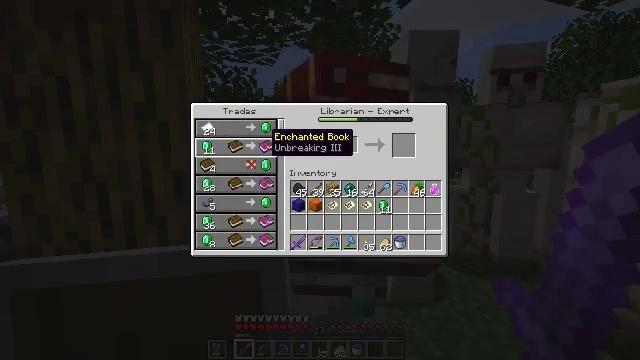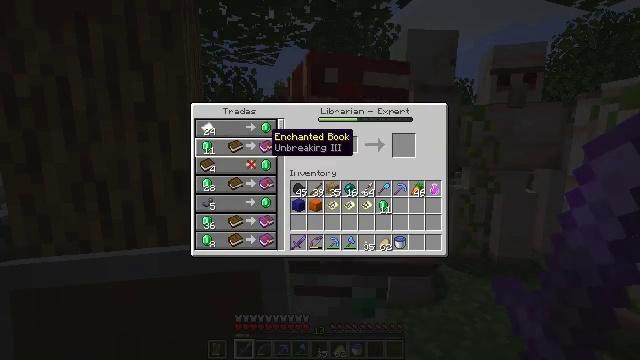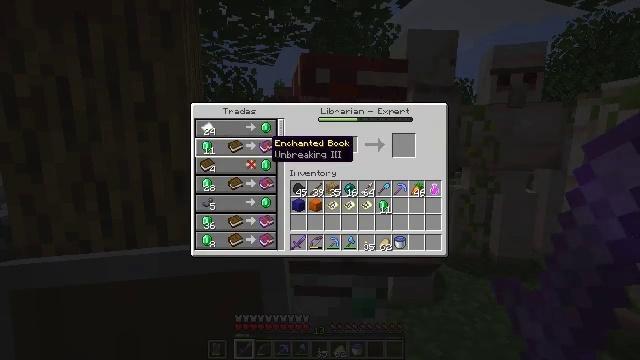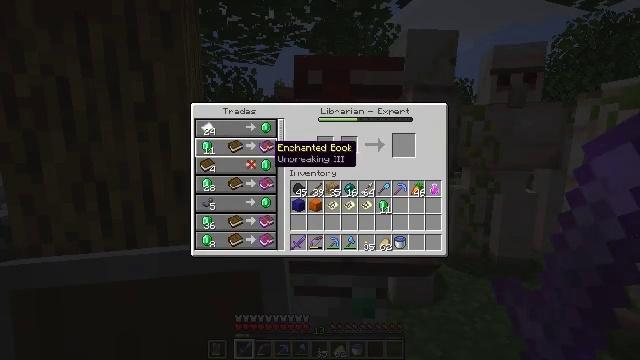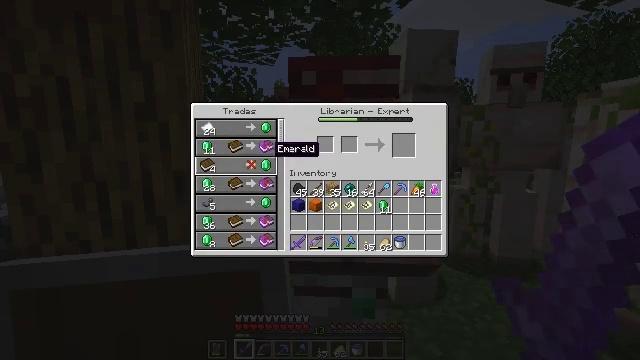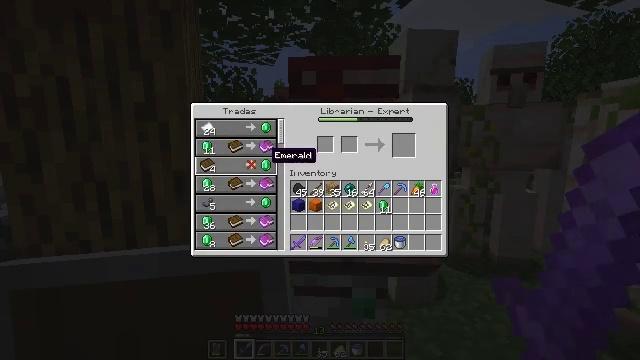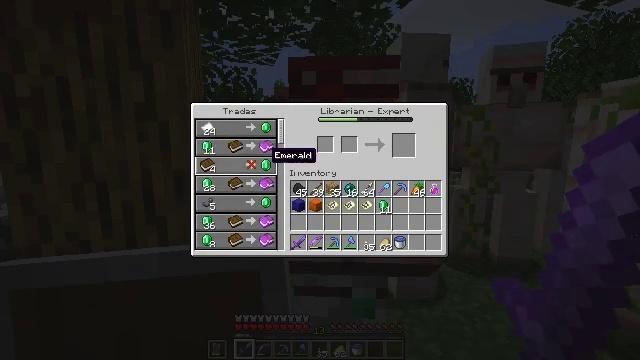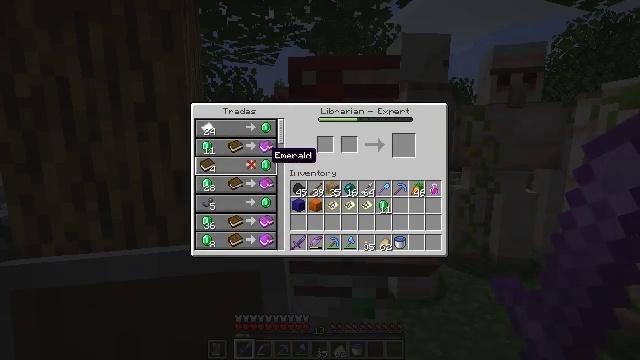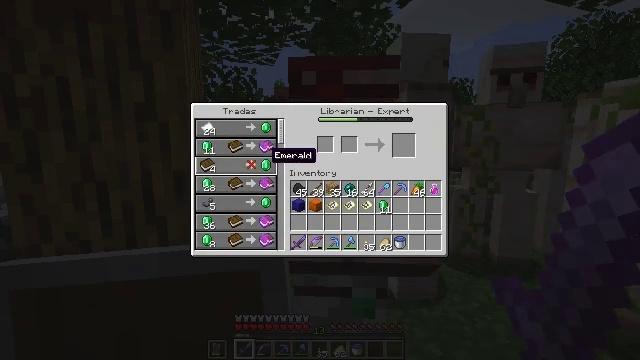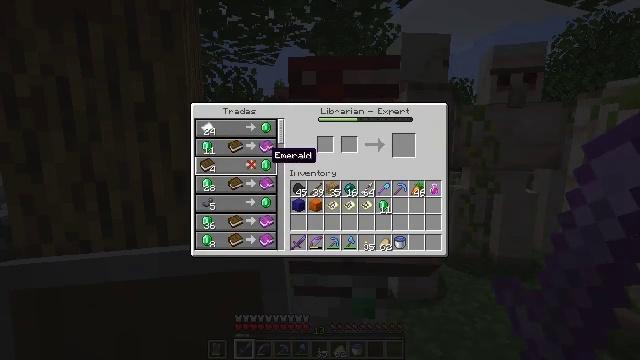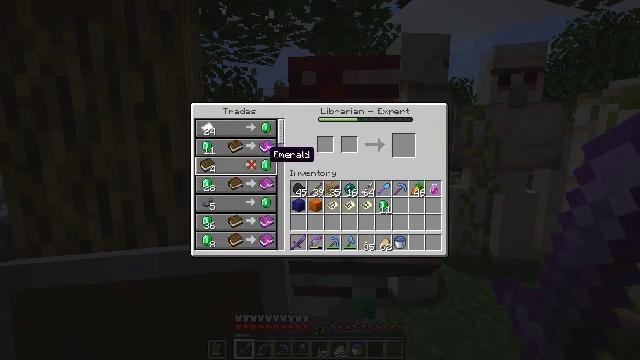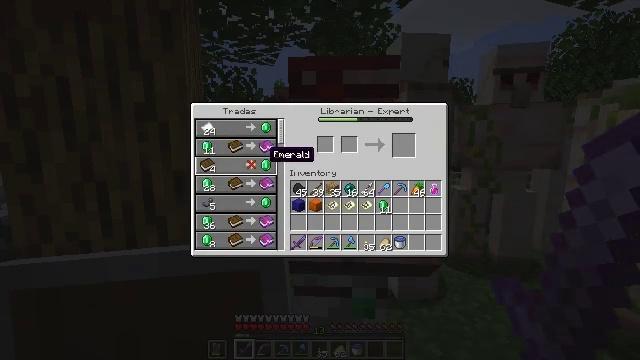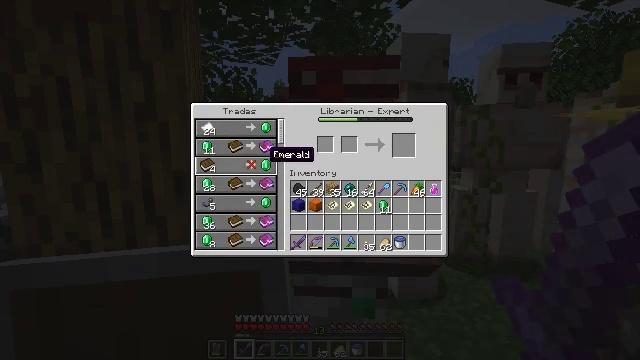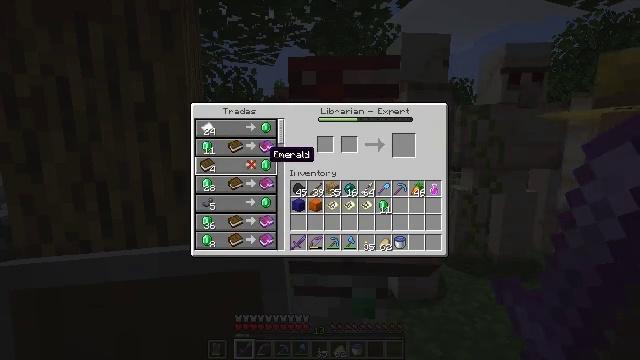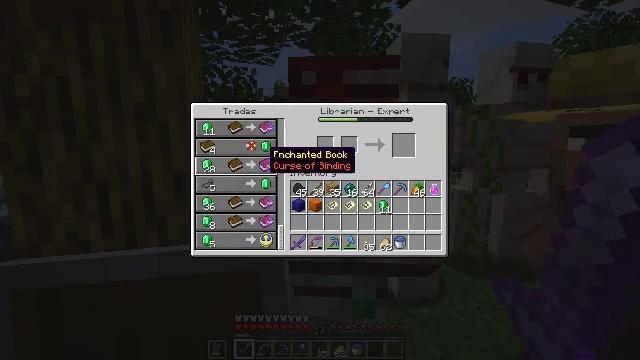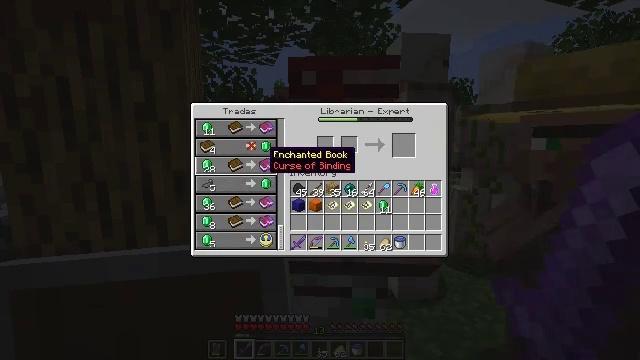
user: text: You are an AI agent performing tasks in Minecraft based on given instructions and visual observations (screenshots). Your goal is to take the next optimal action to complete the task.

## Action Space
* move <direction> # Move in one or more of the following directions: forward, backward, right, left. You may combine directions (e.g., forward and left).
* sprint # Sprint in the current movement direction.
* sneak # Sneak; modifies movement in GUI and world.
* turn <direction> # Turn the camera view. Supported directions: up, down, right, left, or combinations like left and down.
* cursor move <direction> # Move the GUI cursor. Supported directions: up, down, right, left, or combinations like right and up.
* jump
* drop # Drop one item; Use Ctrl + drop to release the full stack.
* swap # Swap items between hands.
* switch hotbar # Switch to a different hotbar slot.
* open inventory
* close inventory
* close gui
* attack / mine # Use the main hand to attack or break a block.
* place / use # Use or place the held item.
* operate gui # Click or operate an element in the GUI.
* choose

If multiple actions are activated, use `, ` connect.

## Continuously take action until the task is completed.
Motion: motion action
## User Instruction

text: Harvest beetroots from the farm.
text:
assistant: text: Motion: no_op
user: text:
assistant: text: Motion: no_op
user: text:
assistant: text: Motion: no_op
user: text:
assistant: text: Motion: no_op
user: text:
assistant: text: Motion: cursor move down
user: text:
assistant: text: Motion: no_op
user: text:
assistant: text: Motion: no_op
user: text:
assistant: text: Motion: no_op
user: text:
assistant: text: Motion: no_op
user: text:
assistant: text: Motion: no_op
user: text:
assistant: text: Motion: no_op
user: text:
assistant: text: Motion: no_op
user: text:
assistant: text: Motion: no_op
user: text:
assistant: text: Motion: no_op
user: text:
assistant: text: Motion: no_op
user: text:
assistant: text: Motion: no_op
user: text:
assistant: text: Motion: no_op
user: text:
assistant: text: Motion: no_op
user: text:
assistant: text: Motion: no_op
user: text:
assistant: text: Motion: no_op
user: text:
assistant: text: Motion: no_op
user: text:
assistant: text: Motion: cursor move down
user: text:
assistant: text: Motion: cursor move right and down
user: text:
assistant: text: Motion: no_op
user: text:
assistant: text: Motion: no_op
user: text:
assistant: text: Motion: no_op
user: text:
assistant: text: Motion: no_op
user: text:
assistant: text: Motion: no_op
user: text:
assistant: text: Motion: no_op
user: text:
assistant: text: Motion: no_op